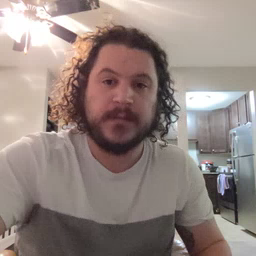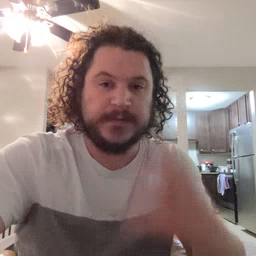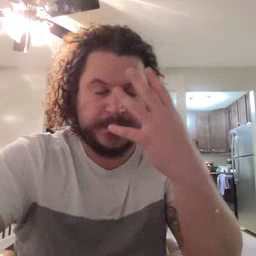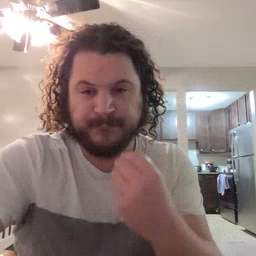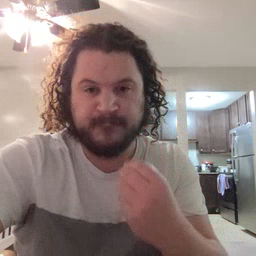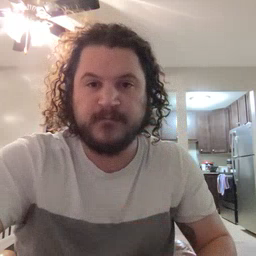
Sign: sleep